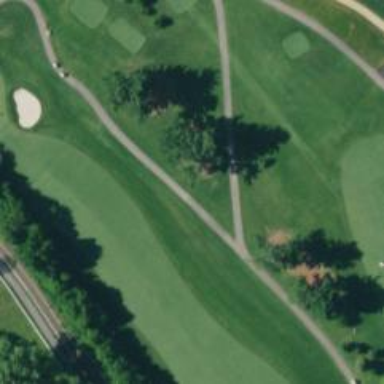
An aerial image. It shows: Service road designated as golf cart path.